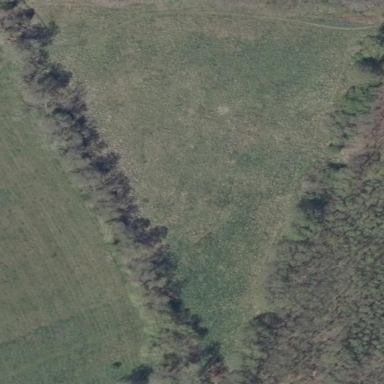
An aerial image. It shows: Beautiful meadow.